Field crop: maize
Growth stage: 2
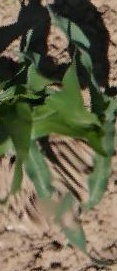
Species: maize